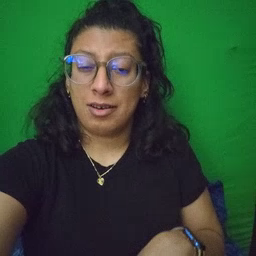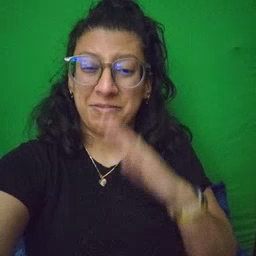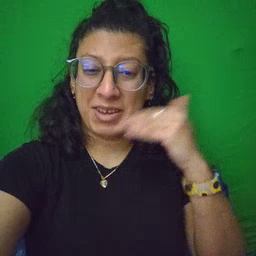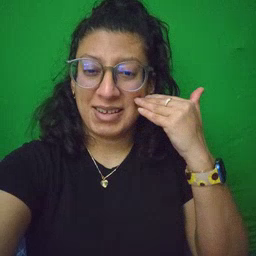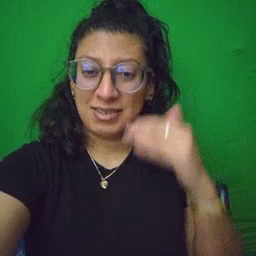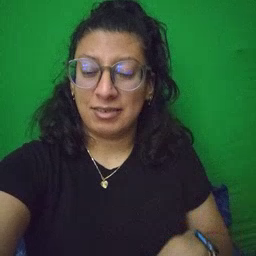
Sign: smile